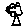
Label: tree